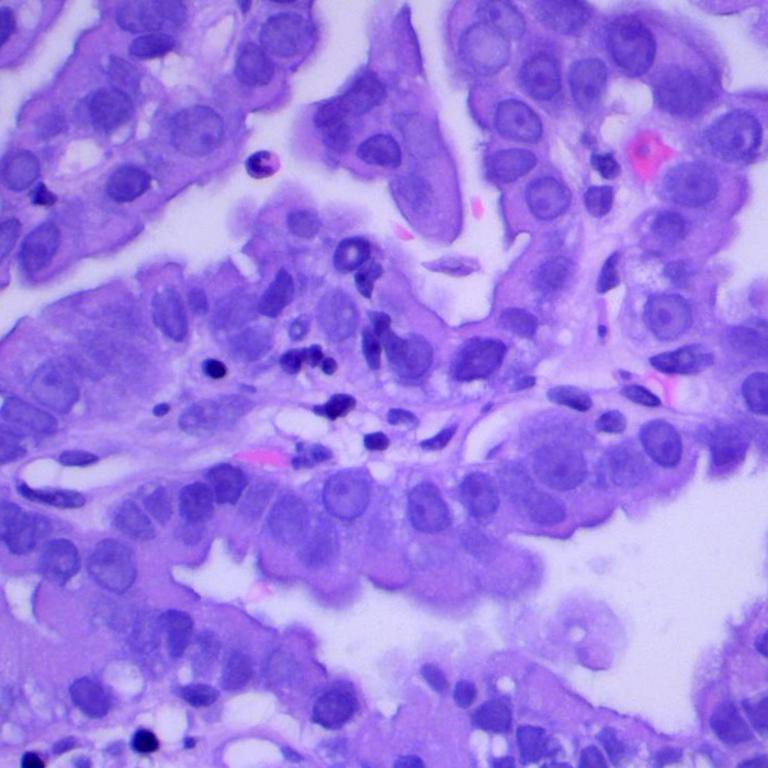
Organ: lung
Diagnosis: adenocarcinomas